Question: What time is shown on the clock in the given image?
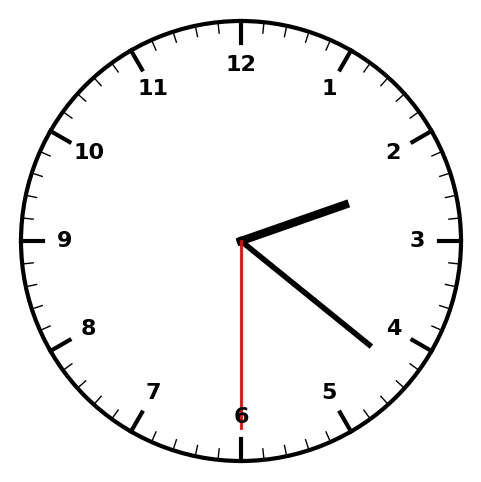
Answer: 02:21:30